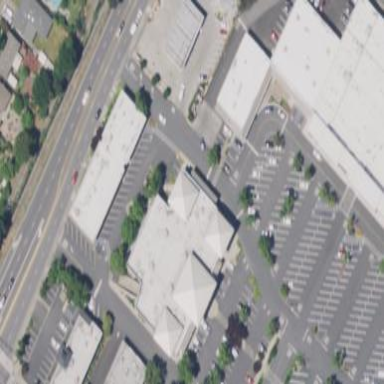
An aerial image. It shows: View of roof of building.